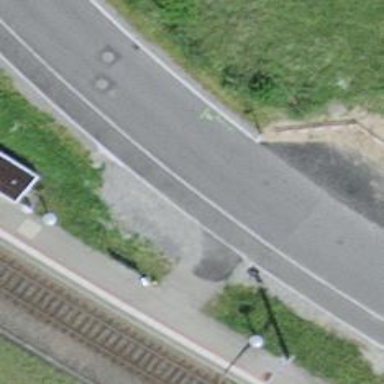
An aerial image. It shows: Bus stop with platform for public transport.